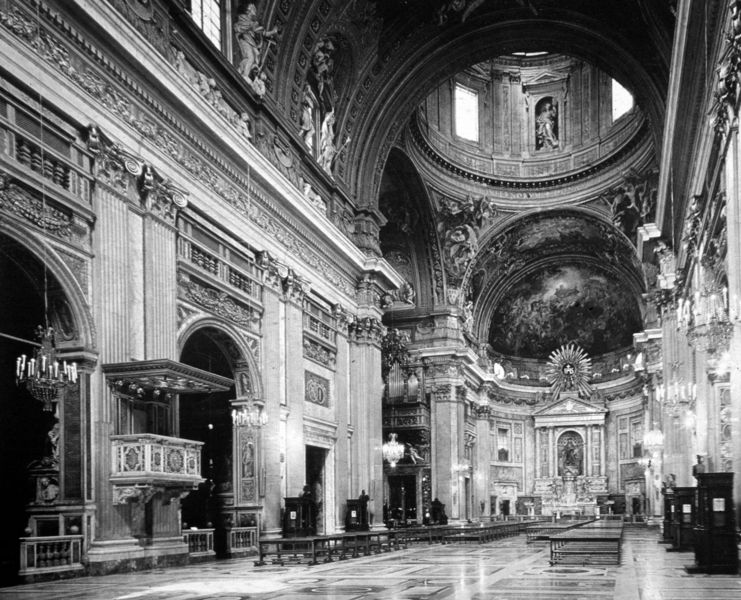
Titel: Il Gesù (Langhaus)
Künstler: Vignola
Standort: Roma
Institution: Il Gesù
Schlagwörter: gemälde, schatten, weiß, fenster, grau, holz, licht, marmor, pfeiler, schwarz, malerei, ornament, barock, taube, innenraum, kirche, sonne, boden, figur, interieur, renaissance, kanneliert, statue, schiff, bogen, italien, giebel, empore, pilaster, saal, figuren, rundbogen, kuppel, glanz, kerzen, kronleuchter, leuchter, lüster, stuck, plastik, foto, fotografie, photographie, bögen, fussboden, gewölbe, stern, dom, strahlen, schwarz-weiß, fliesen, kranz, zwickel, altar, architrav, bänke, hauptschiff, hochaltar, inneres, kapitelle, langhaus, kapitell, photo, fries, dreiecksgiebel, sims, kerzenleuchter, kirchenschiff, mittelgang, schranke, gesims, skulpturen, bestuhlung, bündelpfeiler, kanzel, langschiff, obergaden, apsis, chor, kapelle, kanneluren, baldachin, heilige, fresko, aufnahme, altarbild, dokument, basilika, nischen, vierung, querschiff, gotteshaus, seitenkapellen, seitenkapelle, heiligenfigur, strahlenkranz, bände, beichtstuhl, beichtstühle, vierungskuppel, denckenfresko, marmod, tempelaltar, schwarz-weißs